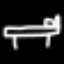
Label: bed